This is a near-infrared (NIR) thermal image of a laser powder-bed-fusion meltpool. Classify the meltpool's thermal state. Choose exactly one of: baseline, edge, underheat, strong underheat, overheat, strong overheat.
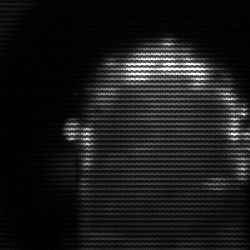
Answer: baseline